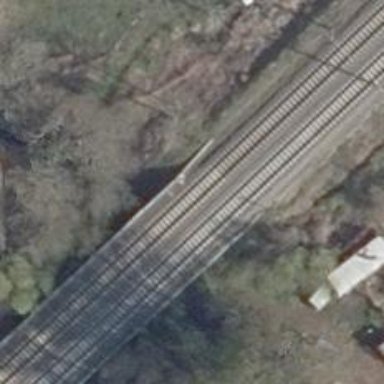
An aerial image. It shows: Railway with electrified contact lines.